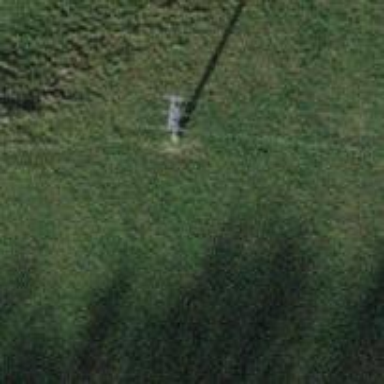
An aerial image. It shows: Straight power pole managing the electricity lines.